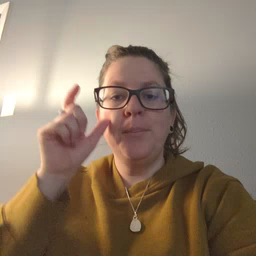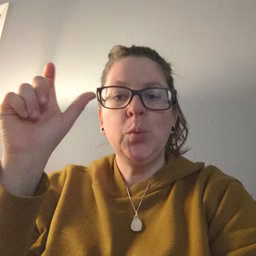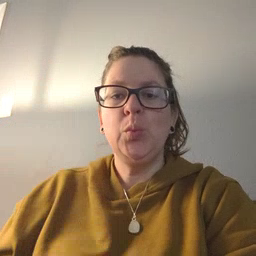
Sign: moon